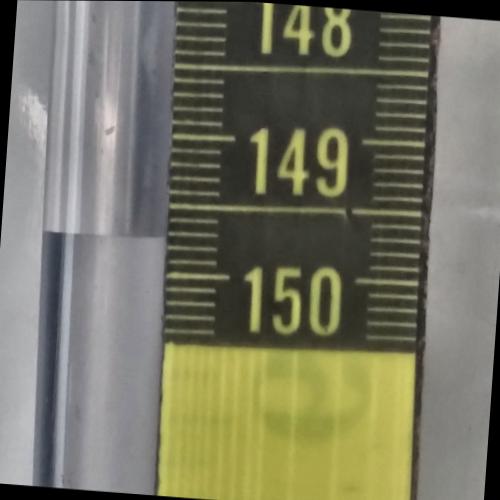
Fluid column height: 149.7 cm